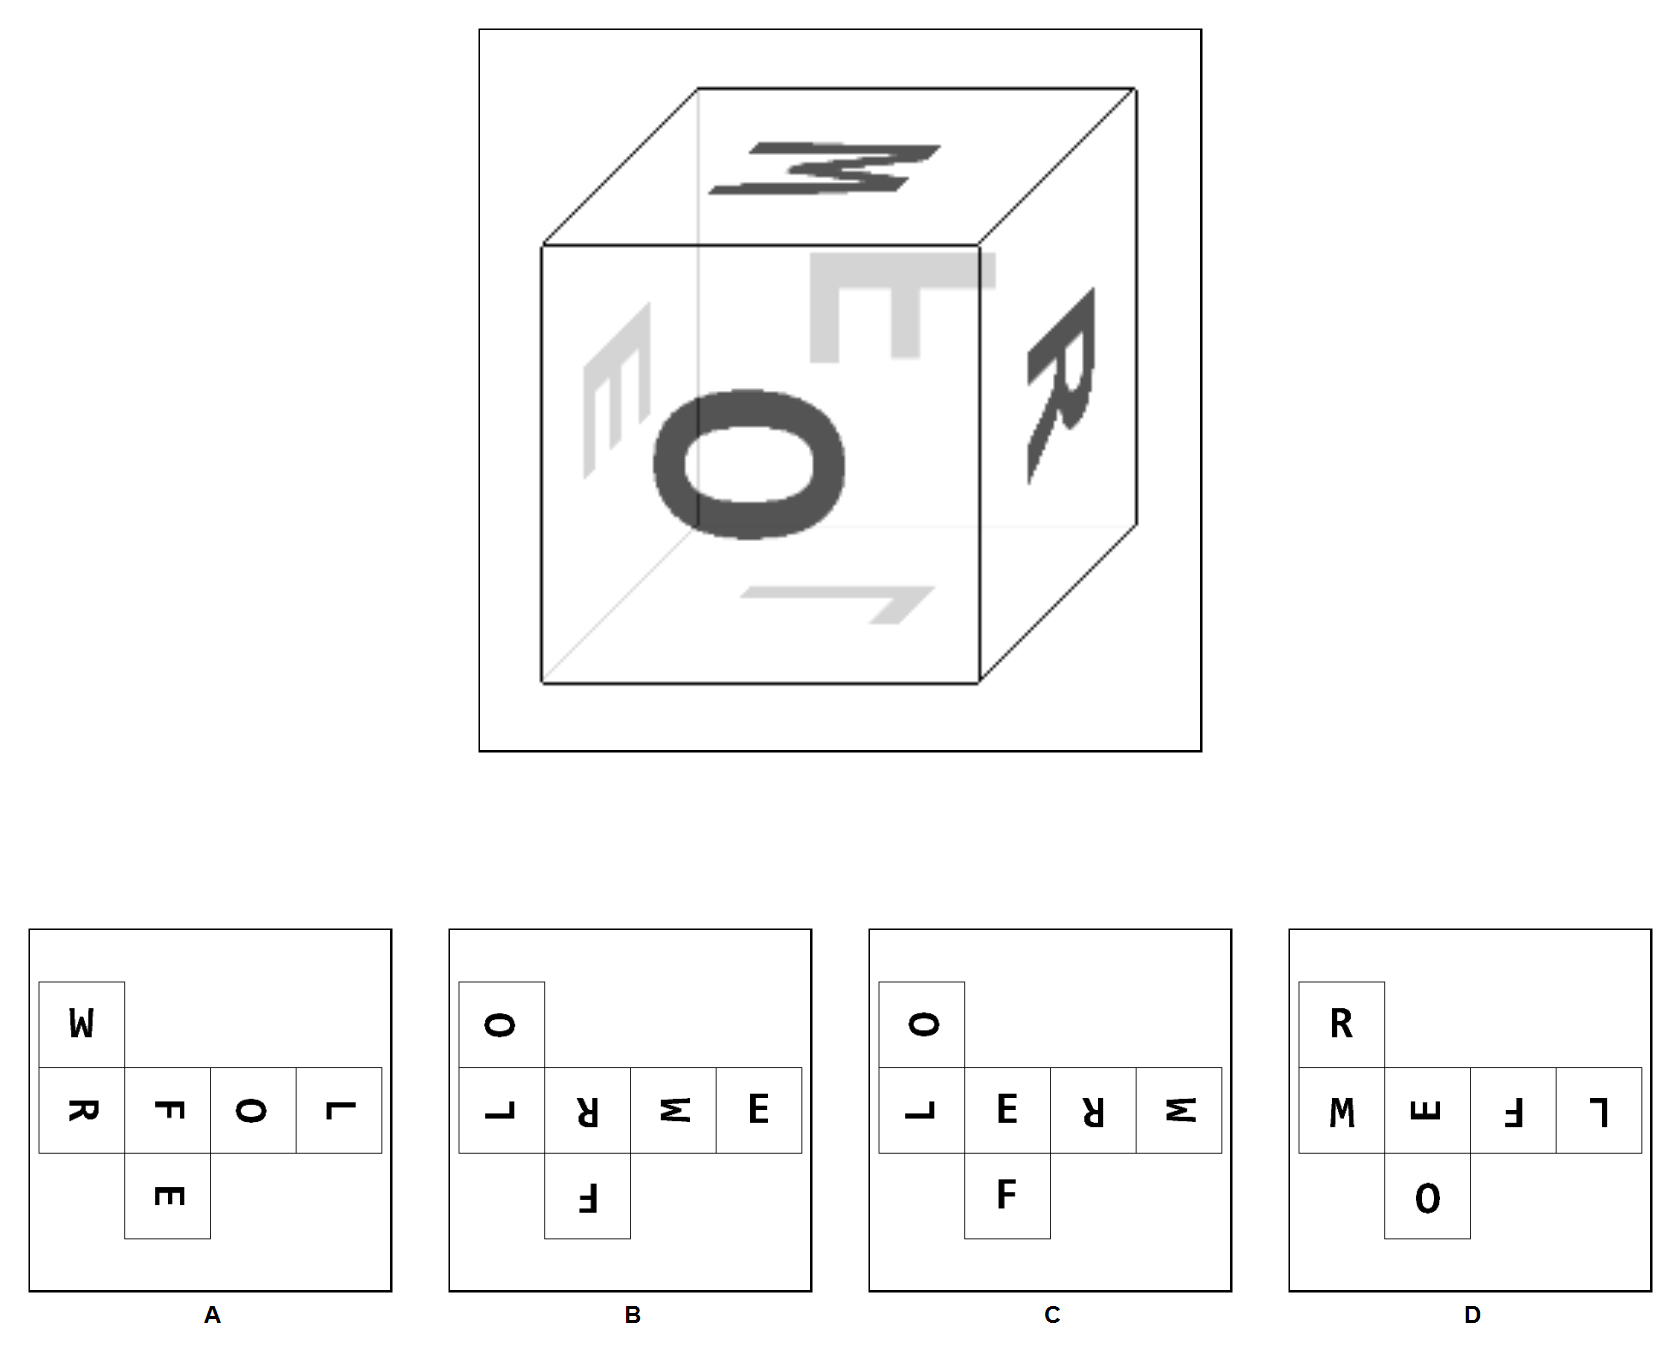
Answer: B